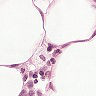
Metastatic tissue present: no